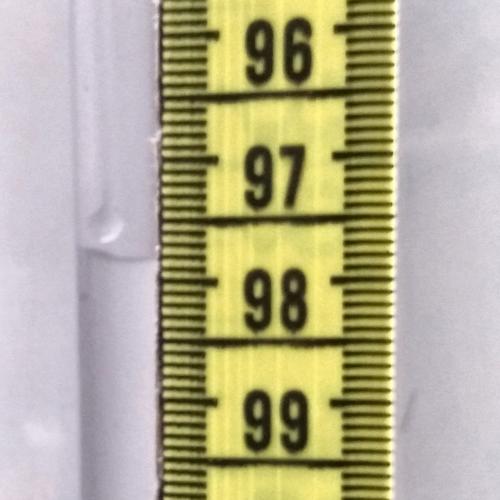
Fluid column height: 97.8 cm